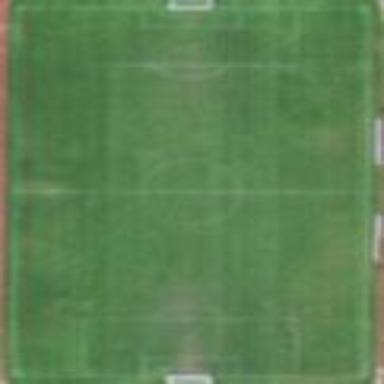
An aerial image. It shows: Artificial turf pitch used for soccer and lacrosse.